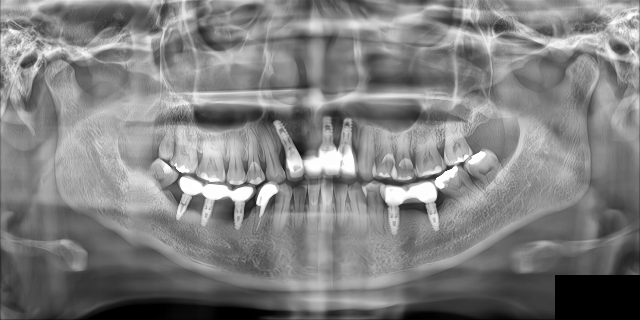
adult